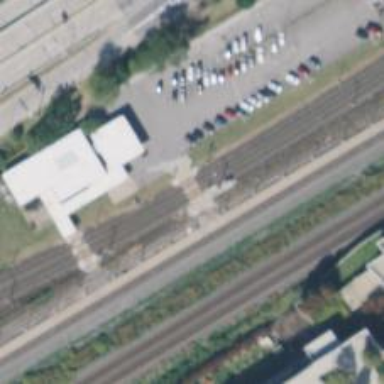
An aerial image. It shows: Railway crossing.